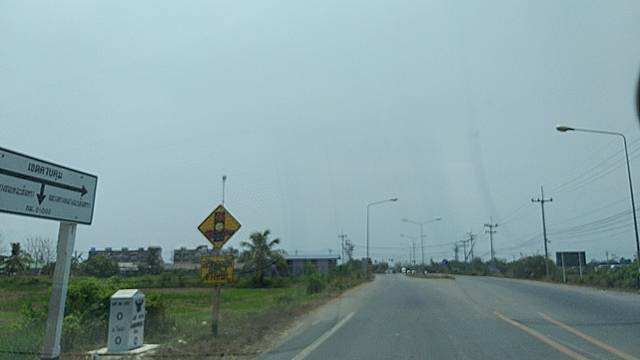
Region: Thailand
Coordinates: 13.844, 100.964